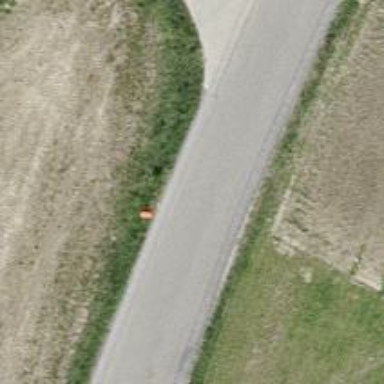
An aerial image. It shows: Pole supporting pipeline marker with roof cover.